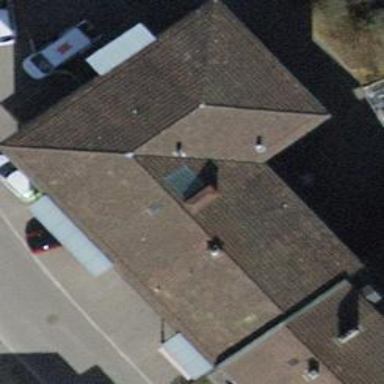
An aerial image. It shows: Apartments building with tiled roof.